Interaction volume radius: 10 \u00c5
Interaction volume height: 20 \u00c5
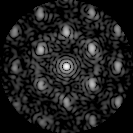
Disorder parameter: 0.4133